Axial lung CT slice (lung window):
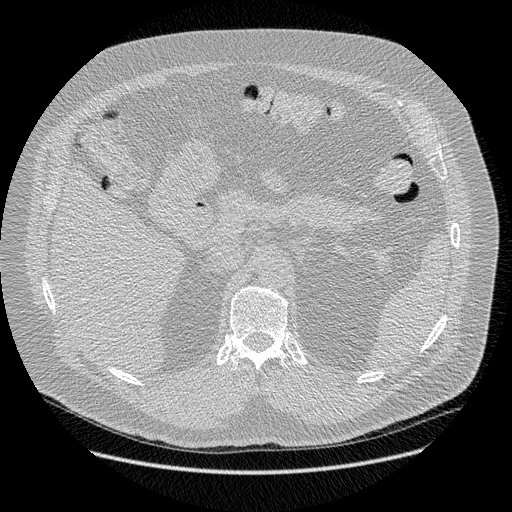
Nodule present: no